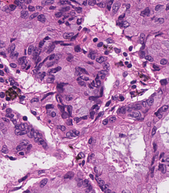
Tumor epithelial tissue: yes
Tumor-associated stroma tissue: yes
Normal tissue: no